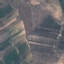
Label: PermanentCrop